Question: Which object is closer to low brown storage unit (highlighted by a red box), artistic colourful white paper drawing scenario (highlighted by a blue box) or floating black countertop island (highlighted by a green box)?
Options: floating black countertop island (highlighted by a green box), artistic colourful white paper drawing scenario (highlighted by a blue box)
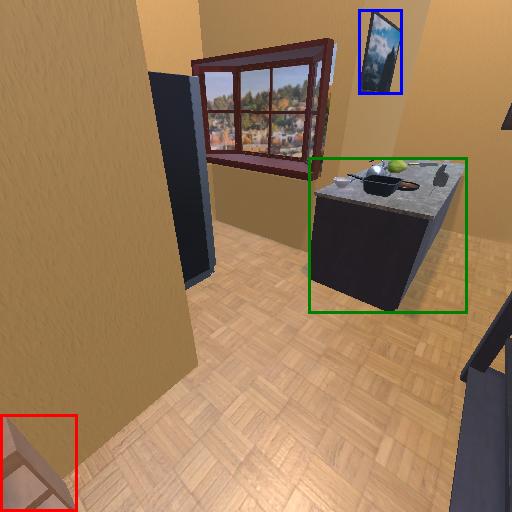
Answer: floating black countertop island (highlighted by a green box)